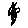
Label: flower